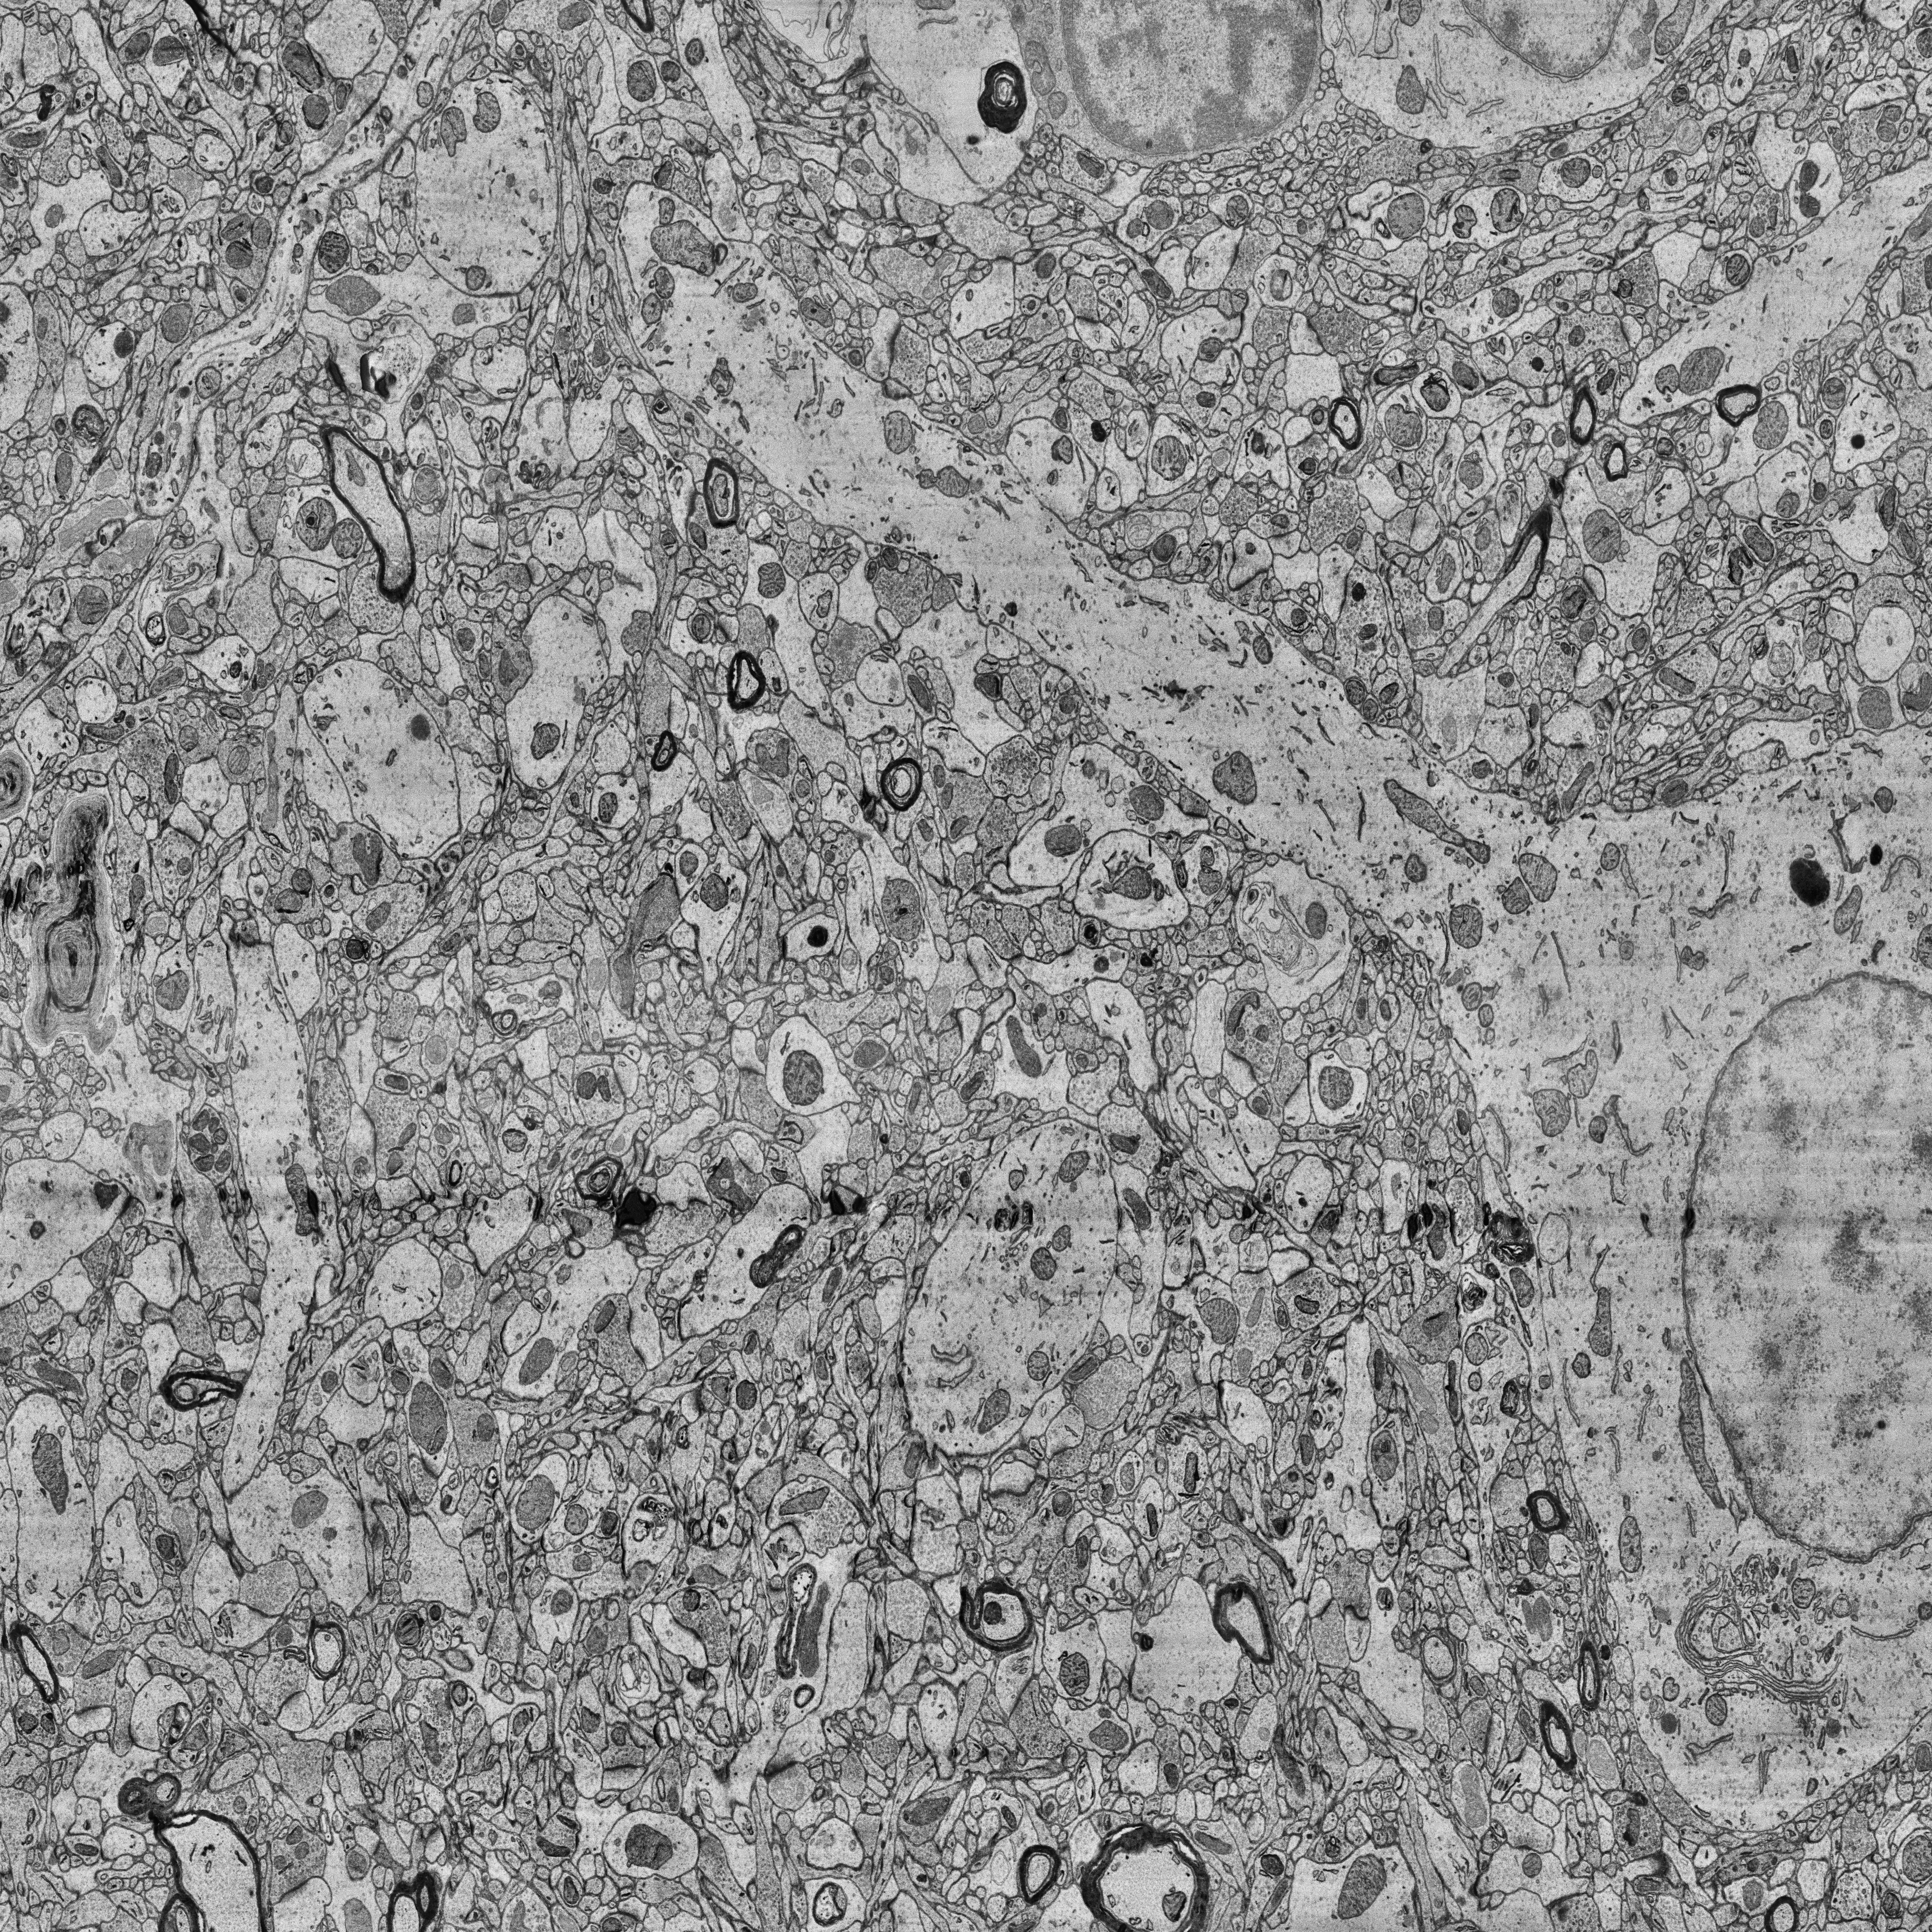
Electron microscopy slice of human cortex tissue
Slice depth (z): 246
Mitochondria instances in slice: 467